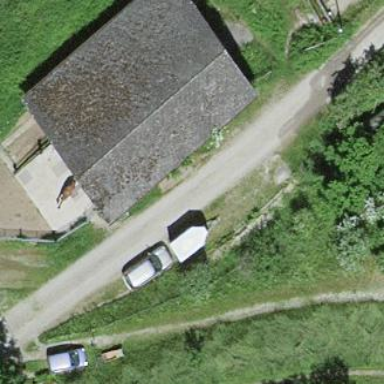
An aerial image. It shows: Farm auxiliary building.